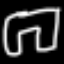
Label: pants